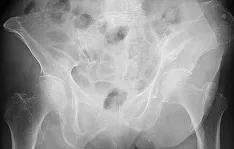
Representative pre-operative X-ray images taken during admission for fragility fracture of the pelvic ring. (a) Pre-operative pelvic anteroposterior view.
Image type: radiology (x_ray)